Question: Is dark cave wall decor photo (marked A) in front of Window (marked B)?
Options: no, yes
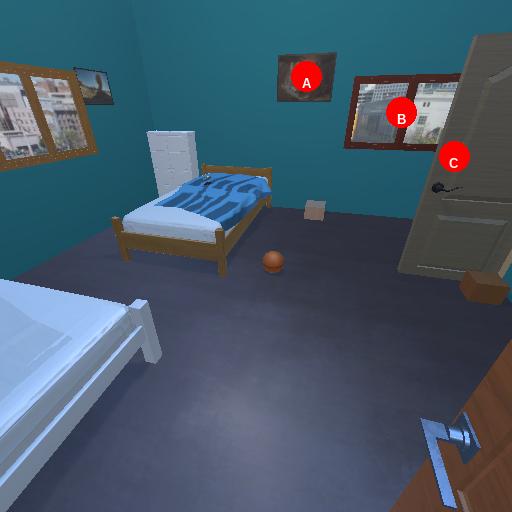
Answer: no